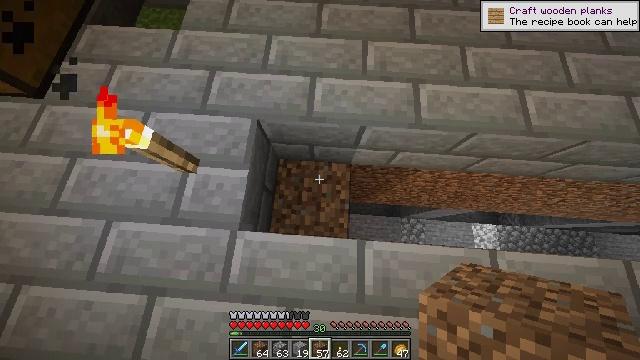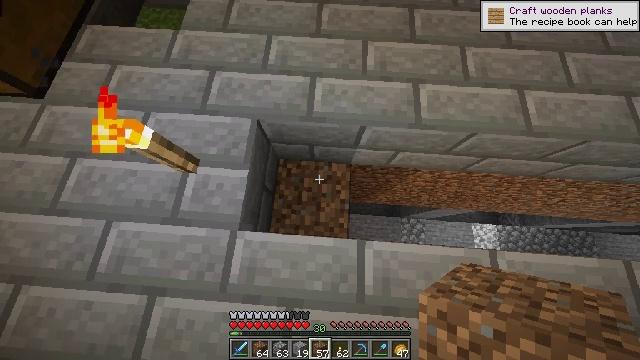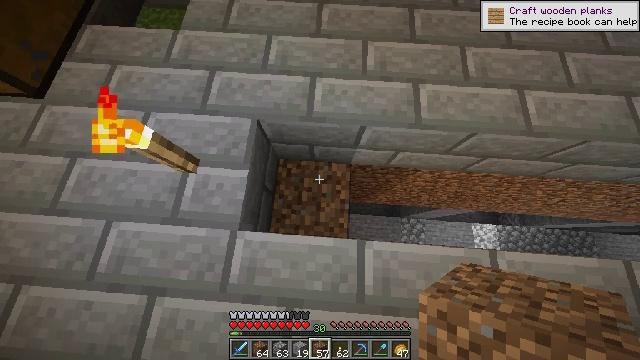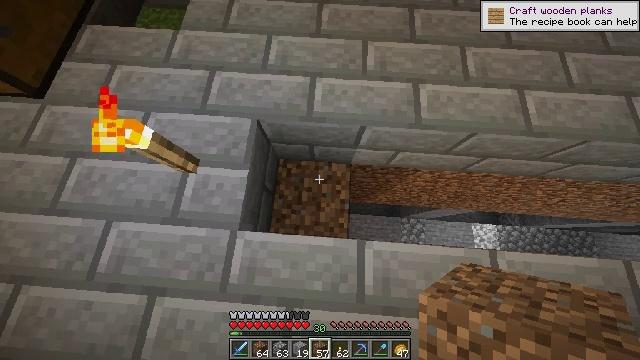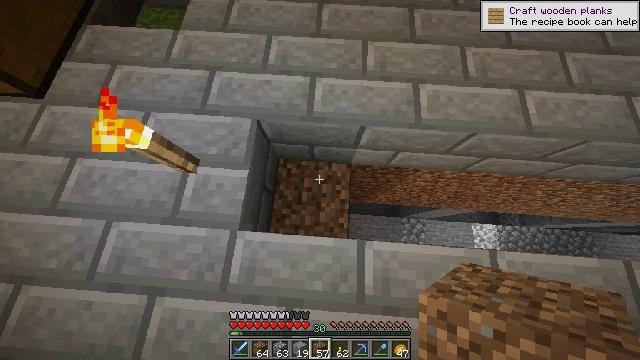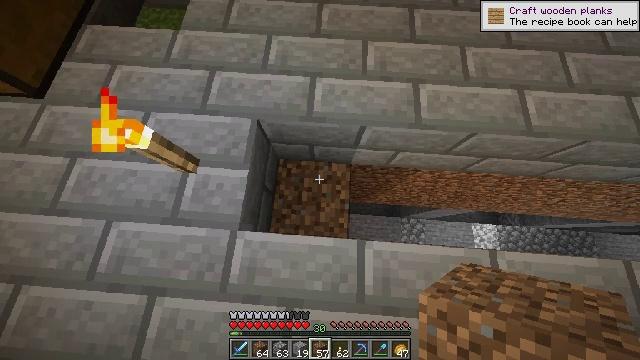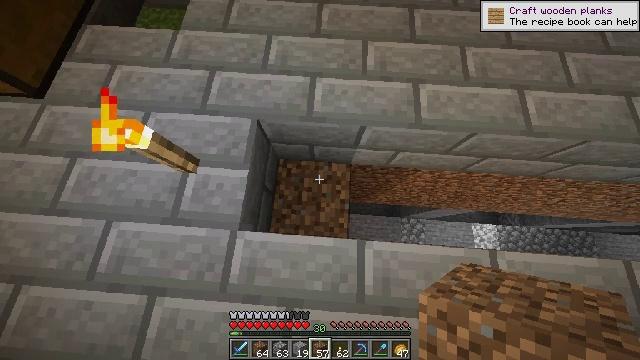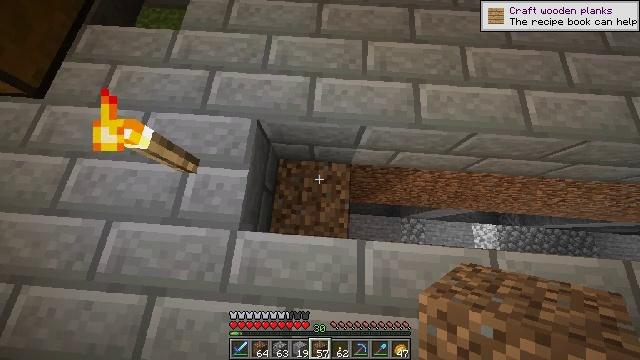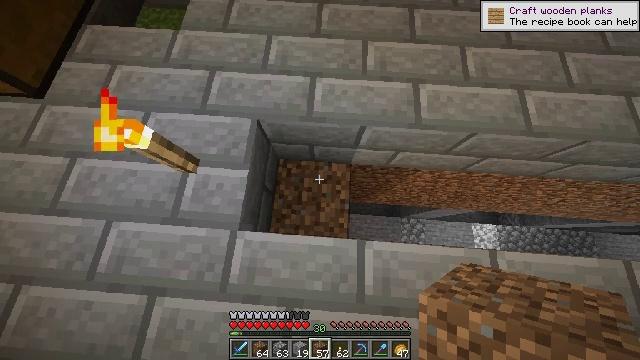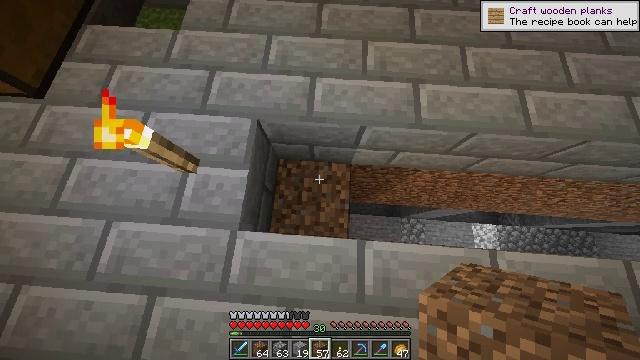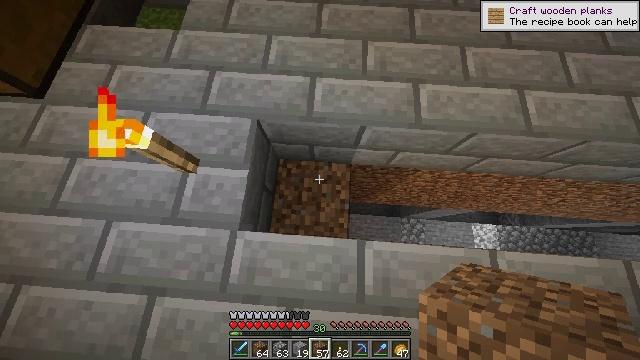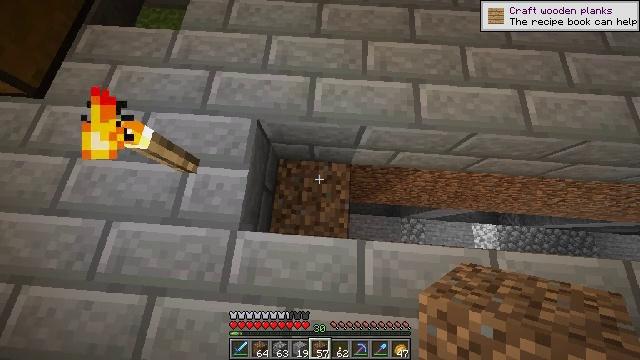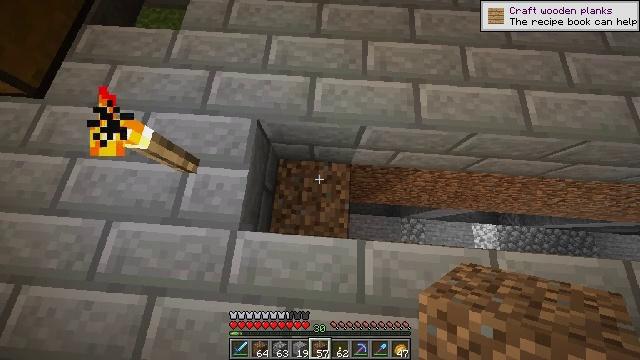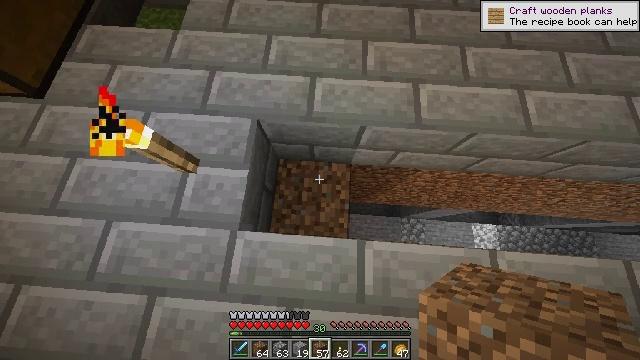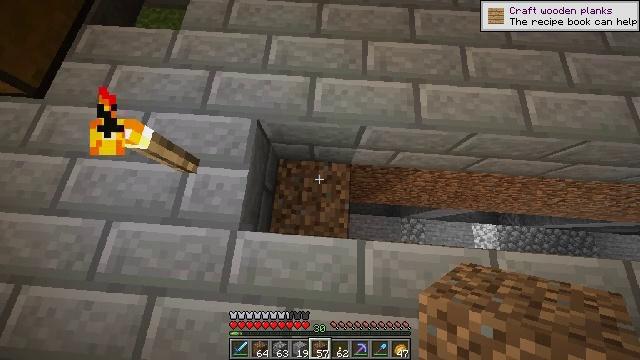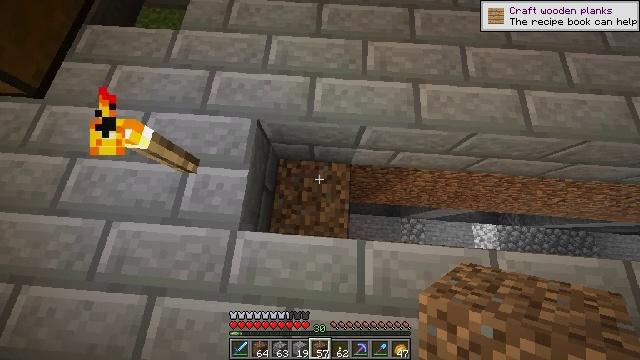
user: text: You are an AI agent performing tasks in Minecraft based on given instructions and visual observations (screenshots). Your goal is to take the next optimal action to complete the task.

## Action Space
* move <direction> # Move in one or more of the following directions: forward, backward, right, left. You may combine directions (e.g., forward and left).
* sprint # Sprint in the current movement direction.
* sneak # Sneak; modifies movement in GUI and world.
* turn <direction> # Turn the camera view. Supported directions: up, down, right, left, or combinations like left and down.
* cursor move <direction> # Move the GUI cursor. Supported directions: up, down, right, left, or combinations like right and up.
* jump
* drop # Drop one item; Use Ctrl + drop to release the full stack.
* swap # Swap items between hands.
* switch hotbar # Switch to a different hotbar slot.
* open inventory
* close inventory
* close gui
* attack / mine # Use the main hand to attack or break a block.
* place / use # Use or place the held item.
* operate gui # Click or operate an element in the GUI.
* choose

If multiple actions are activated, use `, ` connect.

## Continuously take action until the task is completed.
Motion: motion action
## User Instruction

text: Attack the stone bricks to gather materials.
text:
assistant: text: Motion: no_op
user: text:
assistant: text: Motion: no_op
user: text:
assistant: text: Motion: no_op
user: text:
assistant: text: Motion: no_op
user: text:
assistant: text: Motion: no_op
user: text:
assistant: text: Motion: no_op
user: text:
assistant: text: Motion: no_op
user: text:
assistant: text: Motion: no_op
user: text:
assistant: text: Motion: no_op
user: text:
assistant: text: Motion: no_op
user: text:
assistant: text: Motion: no_op
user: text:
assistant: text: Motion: no_op
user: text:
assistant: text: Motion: no_op
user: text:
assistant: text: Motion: no_op
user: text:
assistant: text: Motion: no_op
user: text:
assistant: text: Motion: no_op
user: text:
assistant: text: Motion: no_op
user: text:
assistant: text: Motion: no_op
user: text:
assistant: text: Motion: no_op
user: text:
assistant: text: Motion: no_op
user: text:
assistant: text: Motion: no_op
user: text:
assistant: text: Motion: no_op
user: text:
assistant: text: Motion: no_op
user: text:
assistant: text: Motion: no_op
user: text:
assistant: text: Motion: no_op
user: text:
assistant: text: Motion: no_op
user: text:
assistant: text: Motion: no_op
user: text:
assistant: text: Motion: no_op
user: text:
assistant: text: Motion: no_op
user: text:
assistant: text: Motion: no_op